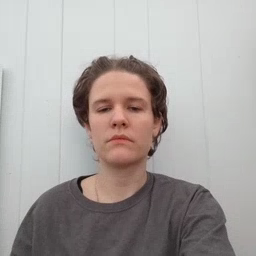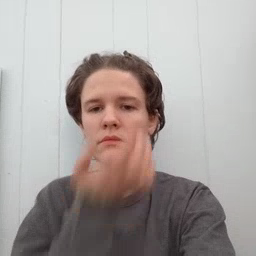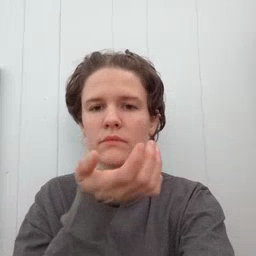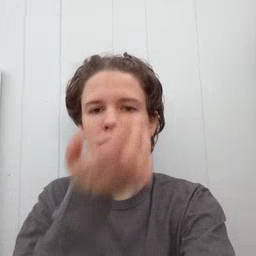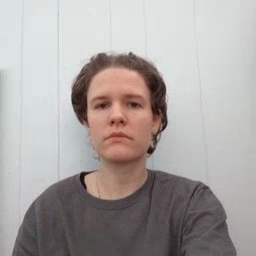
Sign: grass